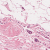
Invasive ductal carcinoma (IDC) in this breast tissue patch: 0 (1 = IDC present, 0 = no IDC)